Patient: sex M, age 42
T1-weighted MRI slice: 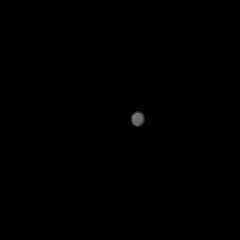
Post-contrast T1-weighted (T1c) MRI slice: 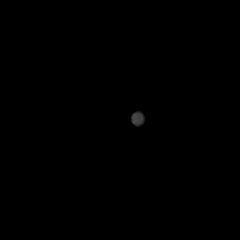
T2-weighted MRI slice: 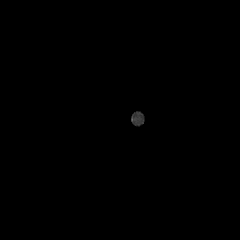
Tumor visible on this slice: no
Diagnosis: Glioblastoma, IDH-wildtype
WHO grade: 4